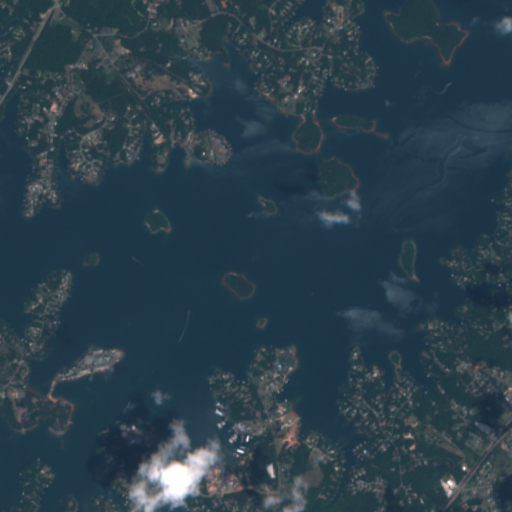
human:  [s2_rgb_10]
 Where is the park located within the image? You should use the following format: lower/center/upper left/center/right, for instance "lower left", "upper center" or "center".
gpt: The park is located in the lower left of the image.
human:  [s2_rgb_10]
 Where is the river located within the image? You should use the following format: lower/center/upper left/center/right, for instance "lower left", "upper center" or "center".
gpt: The river is located in the right of the image.
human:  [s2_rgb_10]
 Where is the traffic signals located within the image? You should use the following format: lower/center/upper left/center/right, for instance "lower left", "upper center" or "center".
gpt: The traffic signals is located in the lower right of the image.
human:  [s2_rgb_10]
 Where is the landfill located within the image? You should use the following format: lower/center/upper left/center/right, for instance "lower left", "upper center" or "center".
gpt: There is no landfill in the image.